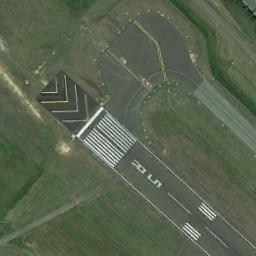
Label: runway